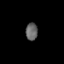
Tissue: prostate
Cell type: T cells
Senescence score: 0.2483
Nuclear area (px): 206
Mean DAPI intensity: 98.757